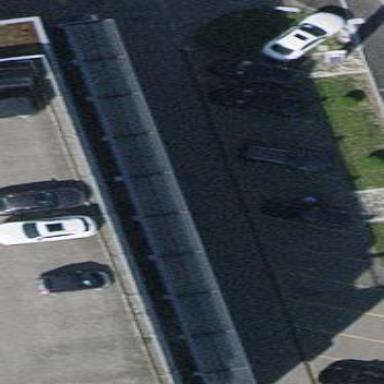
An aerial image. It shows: View of roof of building.